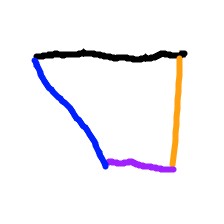
Shape: trapezoid